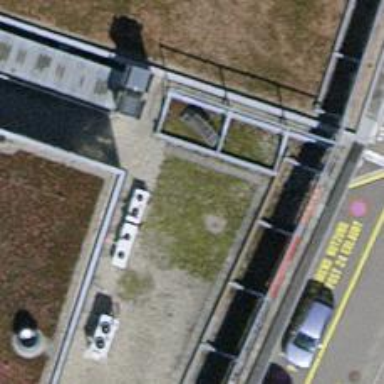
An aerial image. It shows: Lift gate barrier.